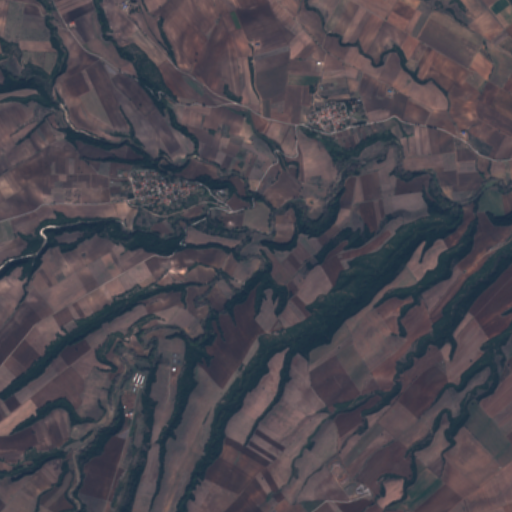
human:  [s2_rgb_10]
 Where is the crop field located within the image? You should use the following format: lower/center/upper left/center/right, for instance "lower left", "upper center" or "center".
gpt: The crop field is located in the upper right of the image.
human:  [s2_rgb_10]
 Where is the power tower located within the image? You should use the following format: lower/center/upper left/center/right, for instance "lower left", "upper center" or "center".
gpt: The power tower is located in the upper right of the image.
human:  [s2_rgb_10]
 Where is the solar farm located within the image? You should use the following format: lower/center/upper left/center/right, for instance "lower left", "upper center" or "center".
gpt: The solar farm is located in the upper left of the image.
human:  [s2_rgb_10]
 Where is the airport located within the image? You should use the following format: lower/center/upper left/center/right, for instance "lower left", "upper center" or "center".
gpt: There is no airport in the image.